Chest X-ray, PA view. Patient: 25 years old, sex M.
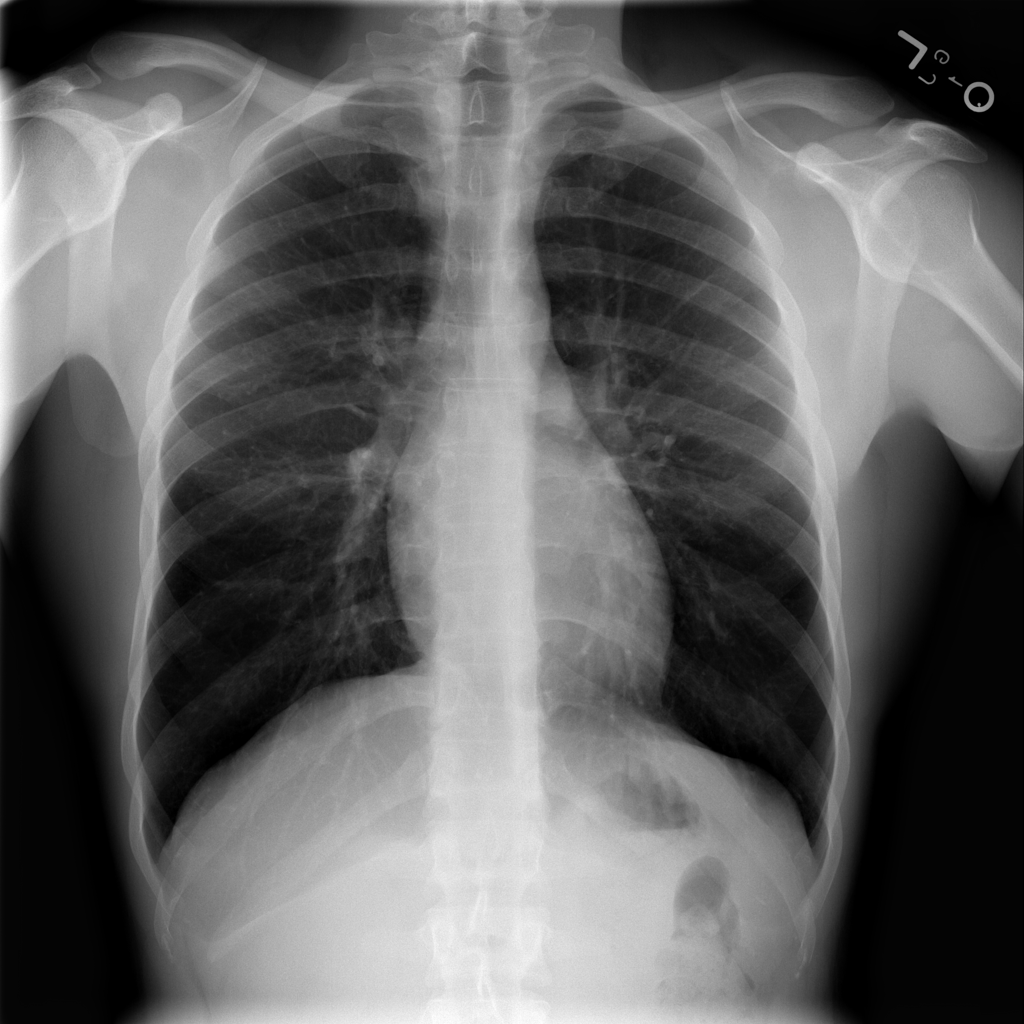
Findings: No Finding